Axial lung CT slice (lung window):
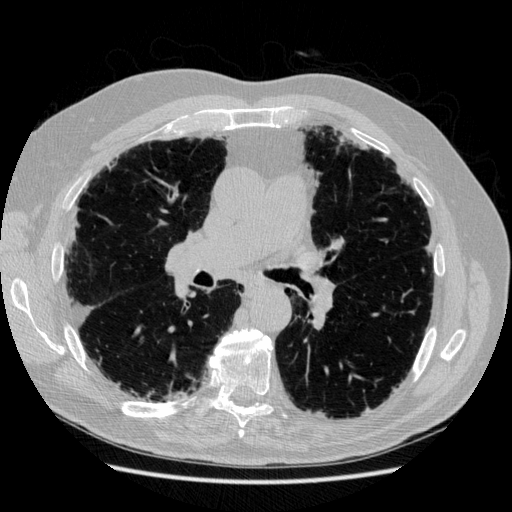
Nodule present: no